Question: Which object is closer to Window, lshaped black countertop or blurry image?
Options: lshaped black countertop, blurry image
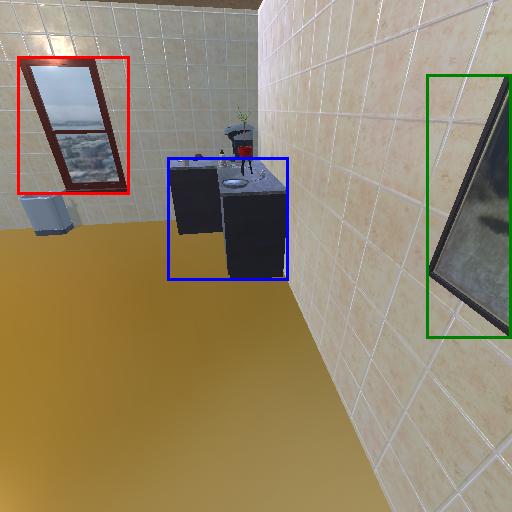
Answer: lshaped black countertop